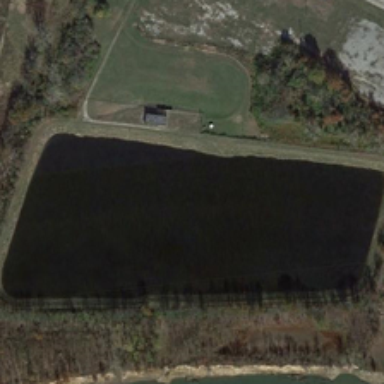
Many green trees and meadows are around a polygonal pond .